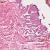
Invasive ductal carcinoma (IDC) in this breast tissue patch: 0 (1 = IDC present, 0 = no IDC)